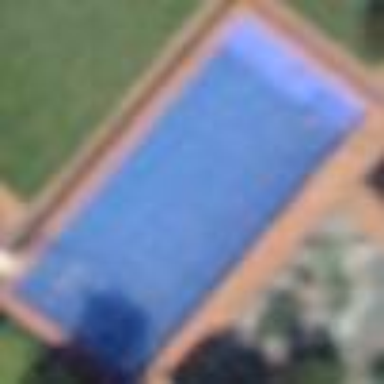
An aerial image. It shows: Swimming pool located in leisure land.